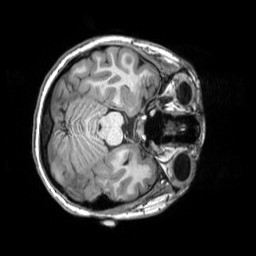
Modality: T1w
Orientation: axial
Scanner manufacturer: siemens
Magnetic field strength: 3 T
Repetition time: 2.5 s
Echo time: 0.00343 s